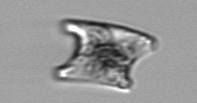
Label: Eucampia